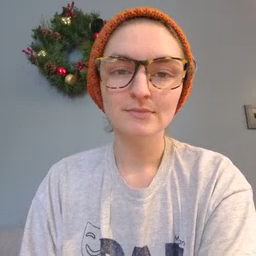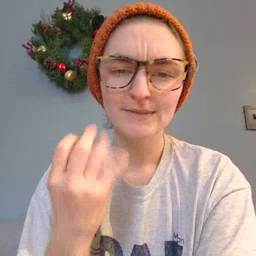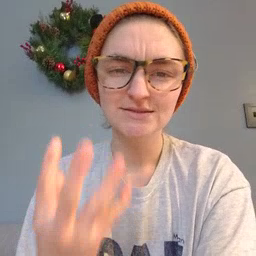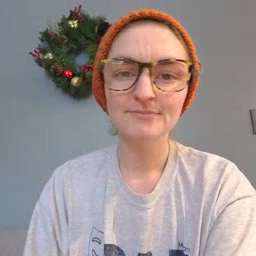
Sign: many